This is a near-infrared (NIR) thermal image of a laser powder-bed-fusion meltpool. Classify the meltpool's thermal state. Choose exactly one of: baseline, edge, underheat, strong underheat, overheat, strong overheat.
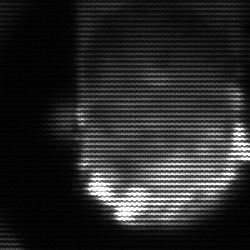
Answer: baseline